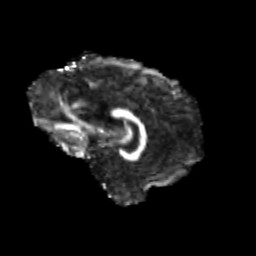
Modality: FA
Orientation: sagittal
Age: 24
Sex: female
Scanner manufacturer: siemens
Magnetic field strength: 3 T
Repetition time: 3.5 s
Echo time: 0.113 s